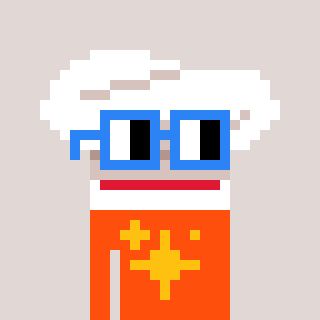
a pixel art character with square blue glasses, a chef hat-shaped head and a orange-colored body on a warm background